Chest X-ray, AP view. Patient: 62 years old, sex F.
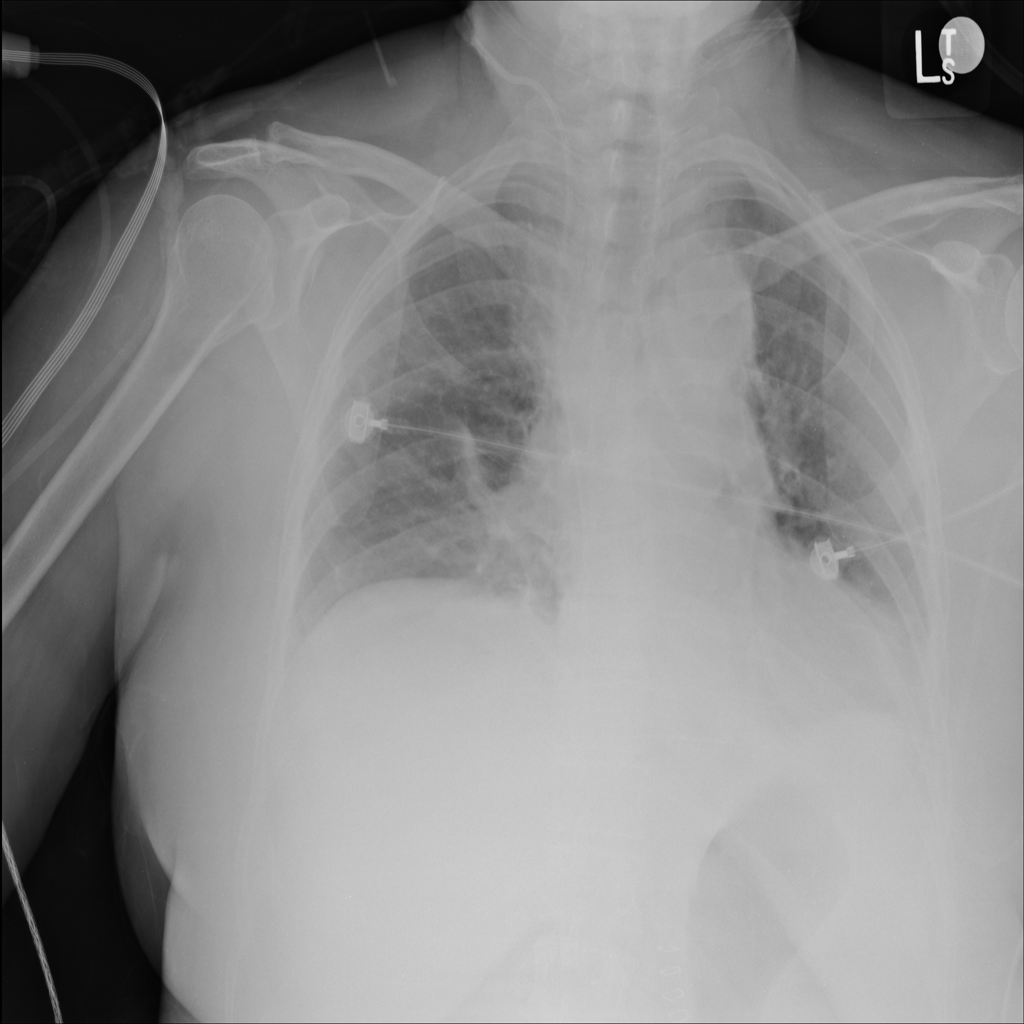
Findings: No Finding